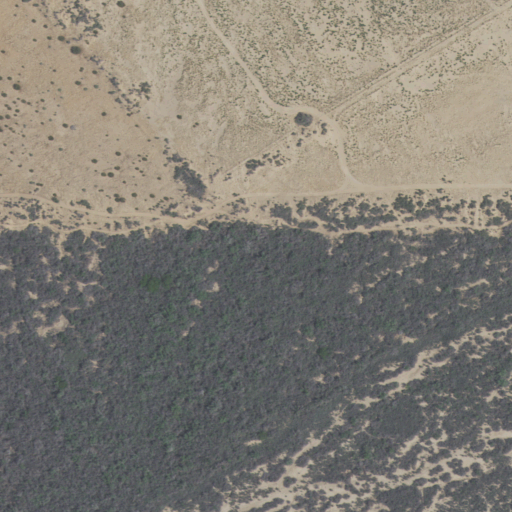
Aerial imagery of island in California named Hall Island containing woody wetlands, grassland, shrub, barren land, cultivated crops, and herbaceous wetlands